Question: I'm trying to create an object for <URL> using the following code,
'''
try
{
var sql = ConfigurationManager.ConnectionStrings["sql"];
DbProviderFactory sqlfactory = DbProviderFactories.GetFactory ( sql.ProviderName ); // This one works fine
var sqlCE = ConfigurationManager.ConnectionStrings["sqlCE"];
DbProviderFactory sqlCEfactory = DbProviderFactories.GetFactory ( sqlCE.ProviderName ); // This doesnt
}
catch ( Exception ex )
{
Console.WriteLine ( ex.Message );
}
'''
and 'app.config':
'''
<connectionStrings>
<clear/>
<add name="sql"
providerName="System.Data.SqlClient"
connectionString="Server=.\SQLExpress;Database=TestResults;Trusted_Connection=Yes;"/>
<add name="sqlCE"
providerName="System.Data.SqlServerCe"
connectionString="DATA SOURCE=DataBase\dbTestResults.sdf"/>
</connectionStrings>
'''
The first one ('sqlFactory') creates successfully, but the second object ('sqlCEfactory') throws an exception:

Am I missing something?
Thanks!
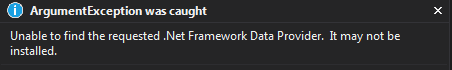
Answer: You have the wrong provider names specified in your config file.
The SQL Server CE invariant provider names are
'''
System.Data.SqlServerCe.4.0
'''
(for version 4.0 runtime)
'''
System.Data.SqlServerCe.3.5
'''
(for version 3.5 runtime)